Field crop: tomato
Growth stage: 1
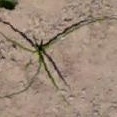
Species: cyperus